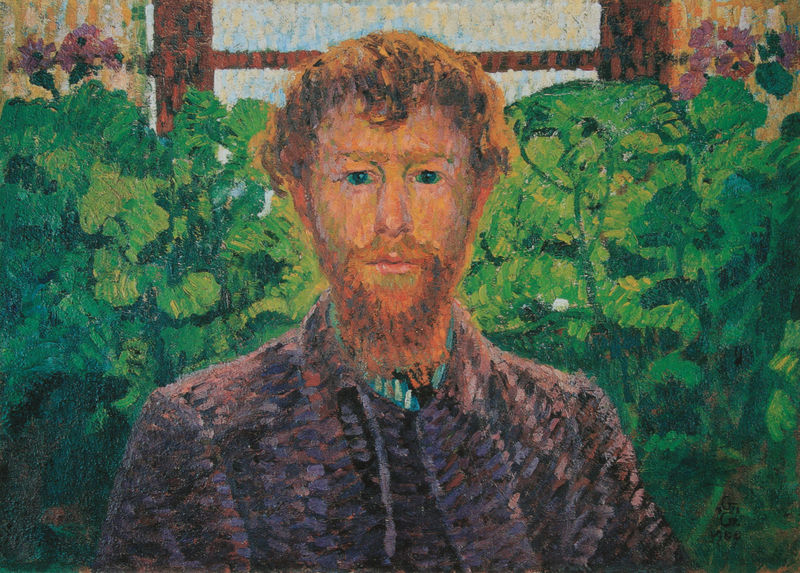
Titel: Autoritratto, Selbstbildnis
Künstler: Giovanni Giacometti
Standort: Bern
Institution: Sammlung E.W.K.
Schlagwörter: blue, oil, red, window, collar, face, green, hair, nose, painting, portrait, sitting, flowers, oil painting, brown, plant, flower, man, head, netherlands, red hair, young, eyes, male, suit, bushes, garden, plants, frame, impressionism, purple, chin, coat, mouth, beard, jacket, tie, human, cheeks, leaves, eye, bush, impressionist, ginger, leaf, lips, redhead, stare, stripes, cheek, staring, forehead, shirt, impression, moustache, self portrait, serious, van gogh, vincent van gogh, moo, foliage, vincent, early, greenery, gogh, shrubbery, brows, green eyes, van, hedges, houseplant, greenergy, chieeks, tyle